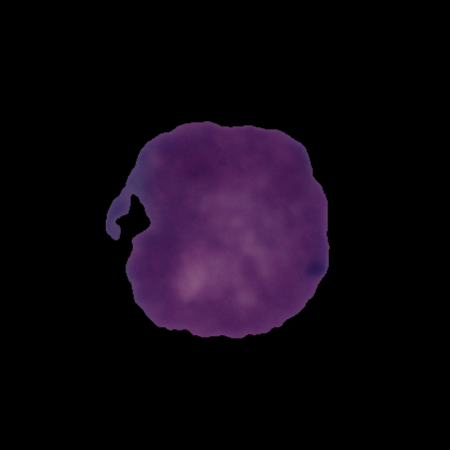
Label: cancer